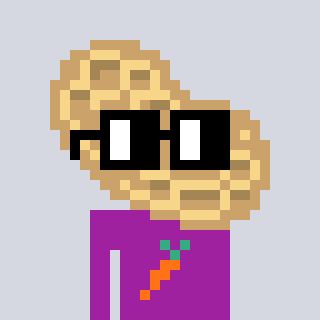
a pixel art character with square black glasses, a peanut-shaped head and a magenta-colored body on a cool background